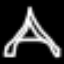
Label: The Eiffel Tower